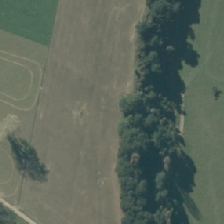
Land cover: deciduous_hardwood